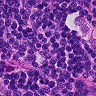
Metastatic tissue present: yes